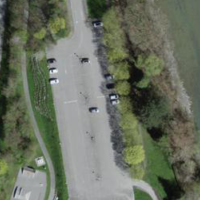
EUNIS habitat code: 57
Species observed at this site:
Ajuga reptans